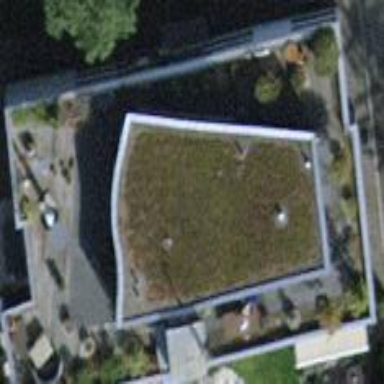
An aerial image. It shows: Balcony as part of building.